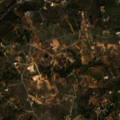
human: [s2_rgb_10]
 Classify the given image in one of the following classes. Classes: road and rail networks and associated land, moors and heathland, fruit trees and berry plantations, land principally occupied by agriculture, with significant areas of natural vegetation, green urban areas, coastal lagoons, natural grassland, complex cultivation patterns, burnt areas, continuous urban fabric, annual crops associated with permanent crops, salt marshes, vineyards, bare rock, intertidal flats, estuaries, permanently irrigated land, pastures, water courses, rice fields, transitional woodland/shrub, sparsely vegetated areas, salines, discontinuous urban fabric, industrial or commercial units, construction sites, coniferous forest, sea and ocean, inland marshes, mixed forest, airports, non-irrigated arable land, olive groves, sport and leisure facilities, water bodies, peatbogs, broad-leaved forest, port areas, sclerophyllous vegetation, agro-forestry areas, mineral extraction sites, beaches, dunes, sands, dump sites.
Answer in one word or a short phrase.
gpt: vineyards, annual crops associated with permanent crops, complex cultivation patterns